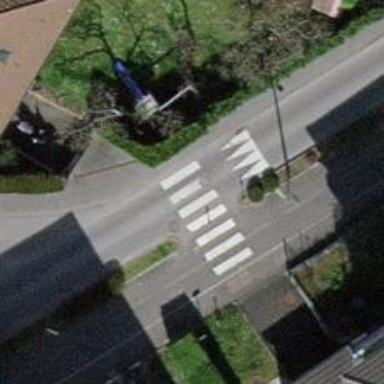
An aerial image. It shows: Uncontrolled zebra crossing on the road.